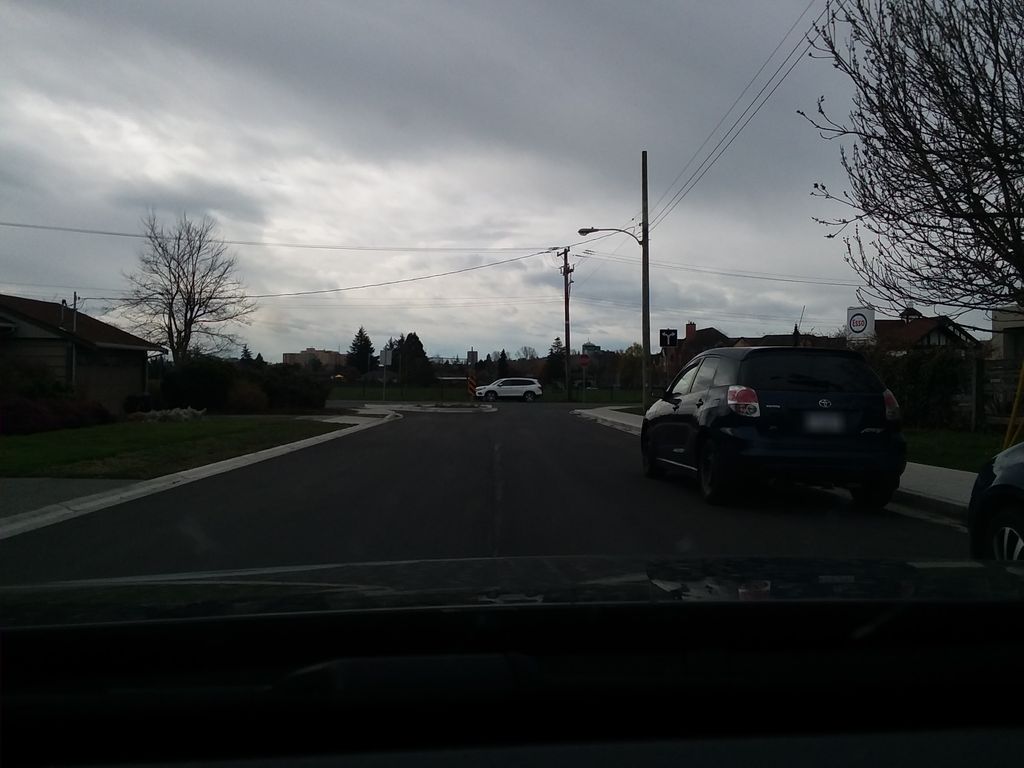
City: victoria